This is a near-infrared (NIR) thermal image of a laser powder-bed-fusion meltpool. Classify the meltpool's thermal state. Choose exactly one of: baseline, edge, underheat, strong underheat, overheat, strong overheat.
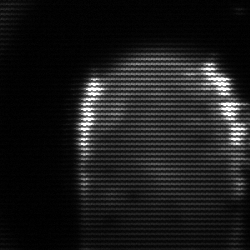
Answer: baseline